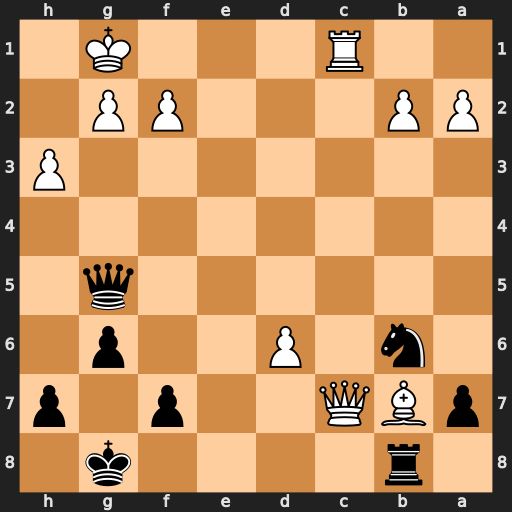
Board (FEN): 1r4k1/pBQ2p1p/1n1P2p1/6q1/8/7P/PP3PP1/2R3K1
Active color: b
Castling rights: -
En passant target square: -
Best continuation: Rxb7 Qxb7 Qxc1+